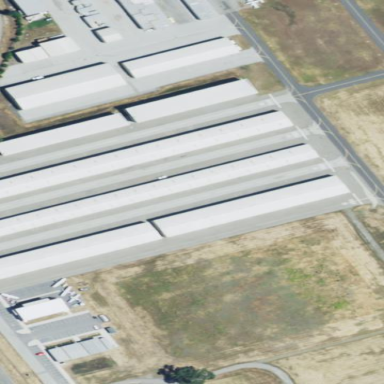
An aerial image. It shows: Hangar building located at airport.